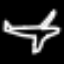
Label: airplane